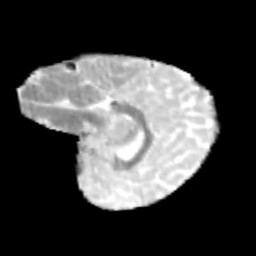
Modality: MD
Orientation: sagittal
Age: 9
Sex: female
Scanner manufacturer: siemens
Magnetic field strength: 3 T
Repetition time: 3.8 s
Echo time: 0.07 s